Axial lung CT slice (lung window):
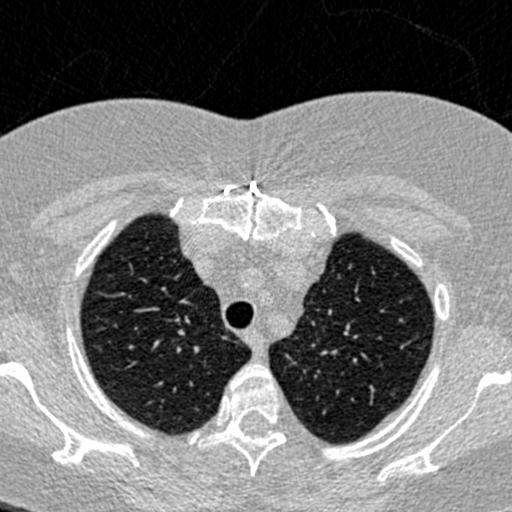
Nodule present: no